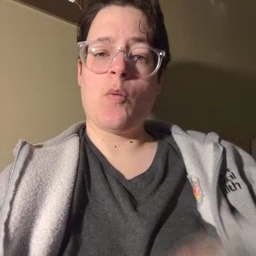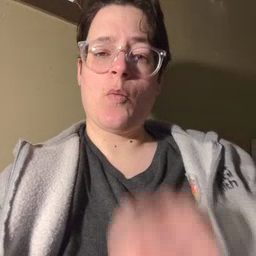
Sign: close